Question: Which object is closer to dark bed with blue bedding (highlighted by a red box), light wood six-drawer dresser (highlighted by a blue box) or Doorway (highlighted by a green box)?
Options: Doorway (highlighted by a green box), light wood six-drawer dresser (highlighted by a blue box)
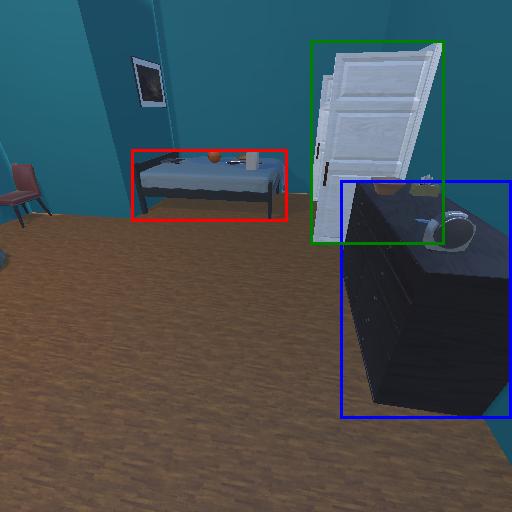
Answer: Doorway (highlighted by a green box)